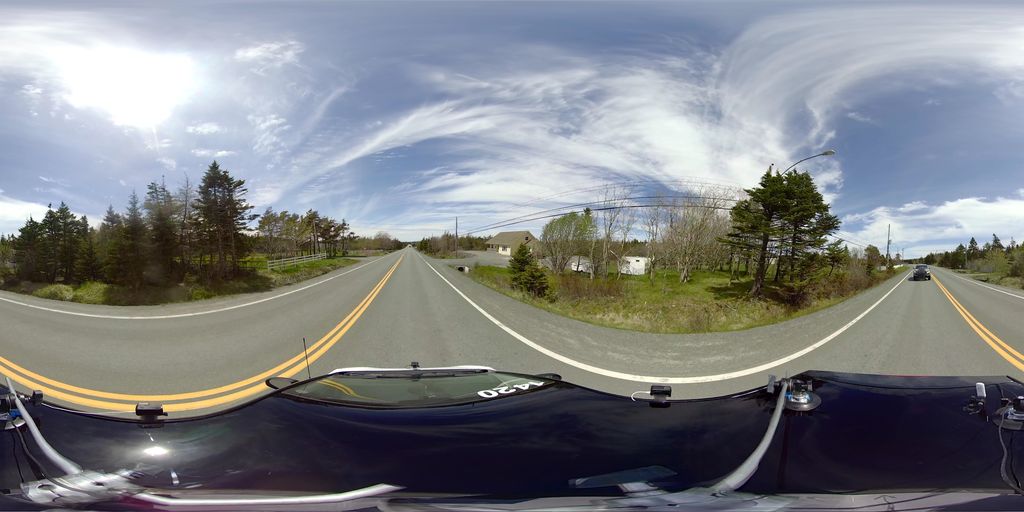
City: st_johns